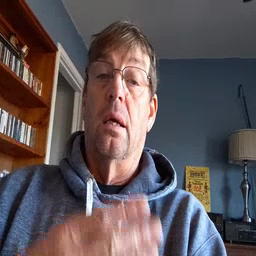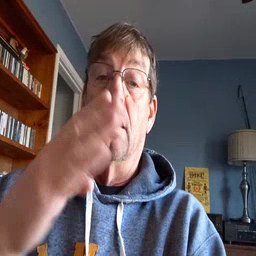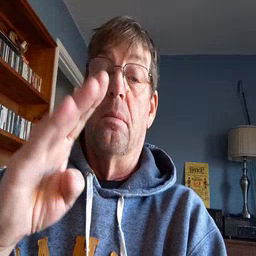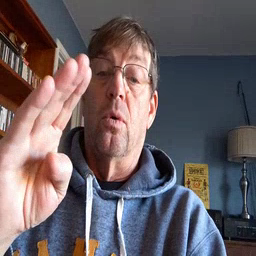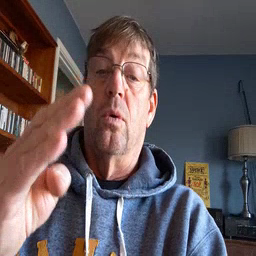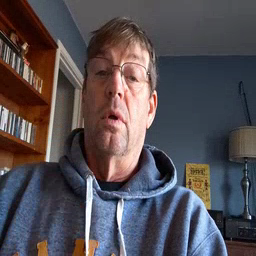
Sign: blue